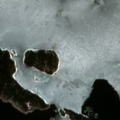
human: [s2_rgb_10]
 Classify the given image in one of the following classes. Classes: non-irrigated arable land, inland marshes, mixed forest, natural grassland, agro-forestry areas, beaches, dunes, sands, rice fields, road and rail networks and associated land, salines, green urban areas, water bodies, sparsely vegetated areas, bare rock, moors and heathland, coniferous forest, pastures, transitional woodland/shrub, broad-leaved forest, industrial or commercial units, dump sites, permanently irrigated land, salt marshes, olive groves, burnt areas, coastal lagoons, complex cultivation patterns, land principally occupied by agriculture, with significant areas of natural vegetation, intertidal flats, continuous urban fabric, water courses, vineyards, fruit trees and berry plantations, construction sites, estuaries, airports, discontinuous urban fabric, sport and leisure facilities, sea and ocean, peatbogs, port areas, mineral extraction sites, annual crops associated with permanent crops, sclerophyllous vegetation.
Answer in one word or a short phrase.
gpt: coniferous forest, sea and ocean